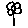
Label: flower